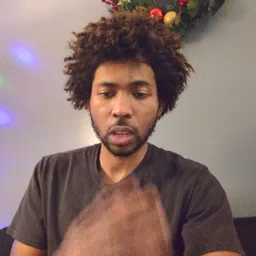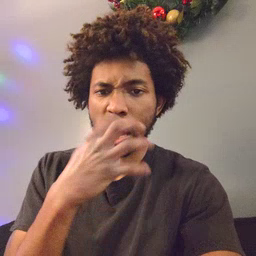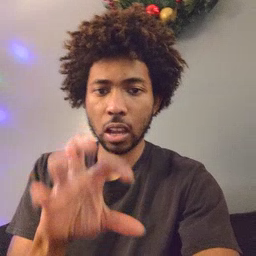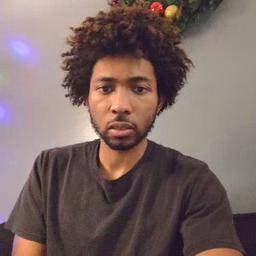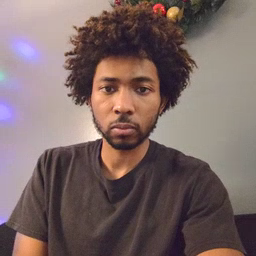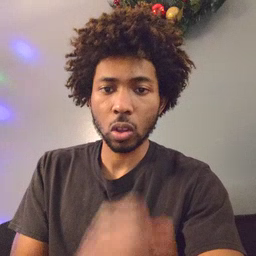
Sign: hot